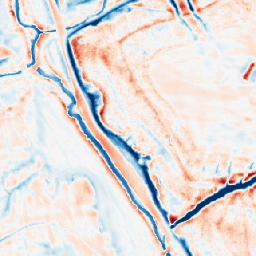
Category: edge_preserving
Decomposition family: bilateral
Decomposition parameters: d: 21
sigma_color: 50
sigma_space: 50
Upsampling method: area
Upsampling parameters: scale: 4
Upsampling scale: 4